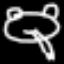
Label: frog